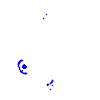
Particle: electron